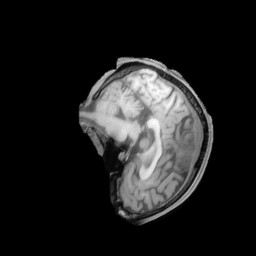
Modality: T1w
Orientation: sagittal
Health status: ill
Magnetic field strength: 3 T